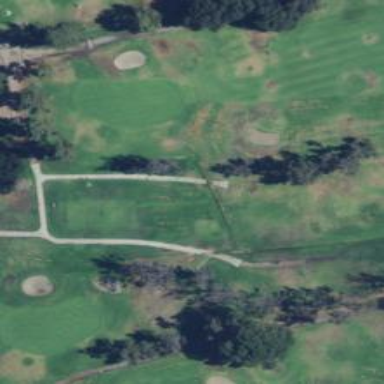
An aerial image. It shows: Path for golf carts.